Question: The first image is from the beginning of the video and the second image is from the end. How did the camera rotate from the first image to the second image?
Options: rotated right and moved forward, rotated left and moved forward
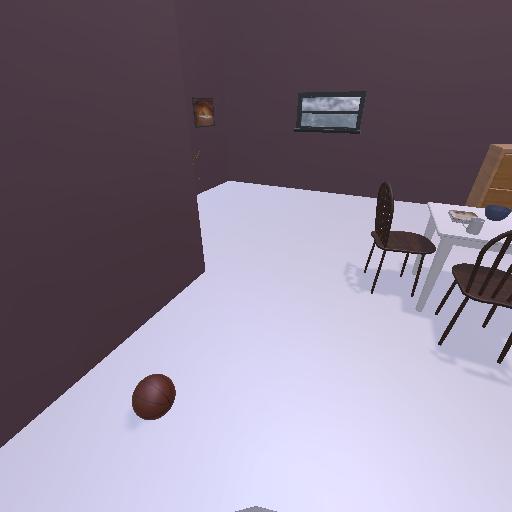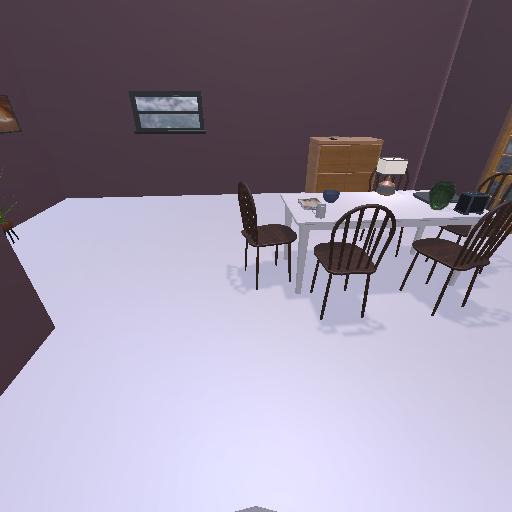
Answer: rotated right and moved forward